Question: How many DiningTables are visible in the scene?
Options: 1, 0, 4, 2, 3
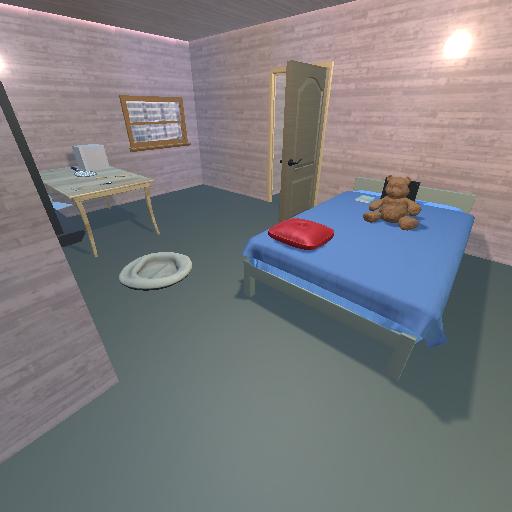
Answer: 1